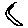
Label: moon